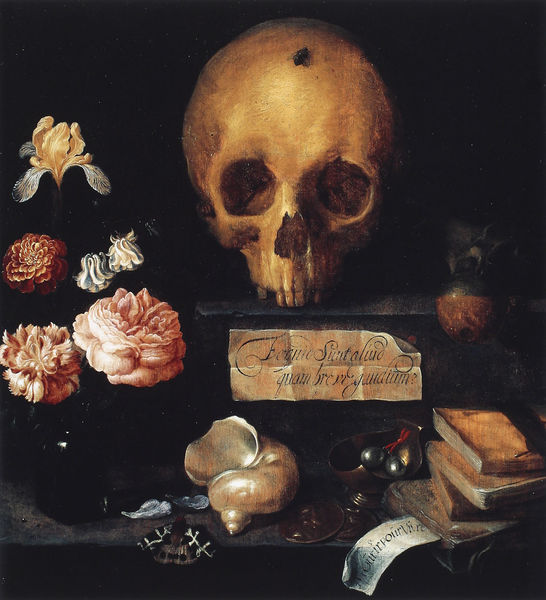
Titel: Vanitasstilleben mit Blumen und Totenkopf
Künstler: Adriaen van Nieulandt
Institution: Haarlem, Frans Hals Museum
Schlagwörter: gemälde, blume, blumen, braun, schwarz, tisch, weiss, blüten, rose, rosen, rot, band, schale, schädel, tod, ohrringe, pflanzen, perlen, rosa, stilleben, stillleben, vase, schrift, bücher, fliege, vanitas, vergänglichkeit, buch, zettel, text, kugeln, nelke, schmetterling, lesezeichen, totenkopf, iris, muschel, schnecke, nelken, mystik, schneckenhaus, falter, akelei, münzen, memento, mori, momento mori, schneckengehäuse, muschel münzen, nüvhrt